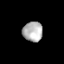
Tissue: lung
Cell type: Endothelial cells
Senescence score: 0.6937
Nuclear area (px): 384
Mean DAPI intensity: 181.073